Question: I have a pop up that displays an image upon clicking a button. I got to display the pop up but the image is so small and I want it to occupy the 90% of the screen and add a close button to it.
Here is my code:
'''
PopupWindow popUp;
LinearLayout layout;
TextView tv;
LayoutParams params;
ImageView imageView;
boolean click = true;
@Override
public void onCreate(Bundle savedInstanceState) {
super.onCreate(savedInstanceState);
setContentView(R.layout.activity_bmi);
popUp = new PopupWindow(this);
layout = new LinearLayout(this);
tv = new TextView(this);
imageView = new ImageView(this);
imageView.setImageResource(R.drawable.animalbite);
WindowManager wm = (WindowManager) getContext().getSystemService(Context.WINDOW_SERVICE);
Display display = wm.getDefaultDisplay();
int fullScreenWidth = display.getWidth();
int dialogWidth = (int) (fullScreenWidth * 0.9);
WindowManager.LayoutParams params = getWindow().getAttributes();
params.height = LayoutParams.WRAP_CONTENT;
params.width = dialogWidth;
getWindow().setAttributes(params);
imageView.setLayoutParams(params);
//tv.setText("Hi this is a sample text for popup window");
layout.addView(imageView, params);
popUp.setContentView(layout);
Button ViewBmi = (Button) findViewById(R.id.ViewBmi);
ViewBmi.setOnClickListener(new View.OnClickListener() {
public void onClick(View v) {
if (click) {
popUp.showAtLocation(layout, Gravity.CENTER, 10 ,10);
click = false;
} else {
popUp.dismiss();
click = true;
}
}
});
}
'''
Here is the display:

ANy ideas?
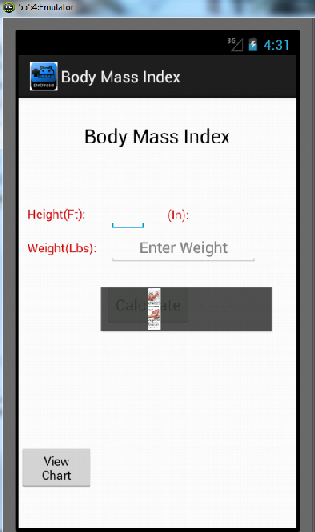
Answer: Try this...
'''
PopupWindow popUp;
LinearLayout layout;
TextView tv;
LayoutParams params,params2;
ImageView imageView;
boolean click = true;
@Override
public void onCreate(Bundle savedInstanceState) {
super.onCreate(savedInstanceState);
setContentView(R.layout.activity_main);
Display display = getWindowManager().getDefaultDisplay();
final int height = (display.getHeight()*90)/100;
final int width = (display.getWidth()*90)/100;
popUp = new PopupWindow(this);
layout = new LinearLayout(this);
tv = new TextView(this);
imageView = new ImageView(this);
imageView.setImageResource(R.drawable.ic_launcher);
params = new LayoutParams(width,height-50);
layout.setOrientation(LinearLayout.VERTICAL);
layout.addView(imageView, params);
Button button = new Button(this);
button.setText("Close");
params2 = new LayoutParams(100,50);
layout.addView(button,params2);
popUp.setContentView(layout);
button.setOnClickListener(new OnClickListener() {
public void onClick(View v) {
// TODO Auto-generated method stub
popUp.dismiss();
click = true;
}
});
Button ViewBmi = (Button) findViewById(R.id.button1);
ViewBmi.setOnClickListener(new View.OnClickListener() {
public void onClick(View v) {
if (click) {
popUp.showAtLocation(layout, Gravity.CENTER, 10, 10);
popUp.update(10, 20, width,height);
click = false;
} else {
popUp.dismiss();
click = true;
}
}
});
}
'''
Try This....
'''
Button button = new Button(this);
button.setText("Close");
params2 = new LayoutParams(100,50);
--->params2.setMargins(100, 0, 0, 0);
layout.addView(button,params2);
'''